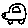
Label: car